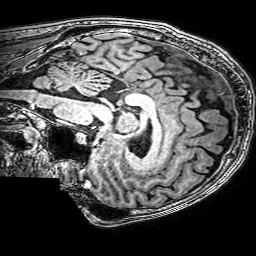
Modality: T1w
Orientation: sagittal
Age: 32
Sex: male
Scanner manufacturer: philips
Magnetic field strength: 3 T
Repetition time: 0.009 s
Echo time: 0.0035 s